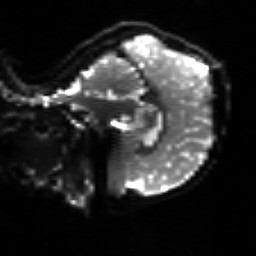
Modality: sbref
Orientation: sagittal
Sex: male
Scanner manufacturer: siemens
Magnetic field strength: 3 T
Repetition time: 5 s
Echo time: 0.071 s